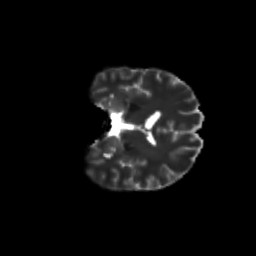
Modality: T2w
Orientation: coronal
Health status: ill
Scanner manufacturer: siemens
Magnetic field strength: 3 T
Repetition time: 13.7 s
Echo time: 0.098 s